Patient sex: M
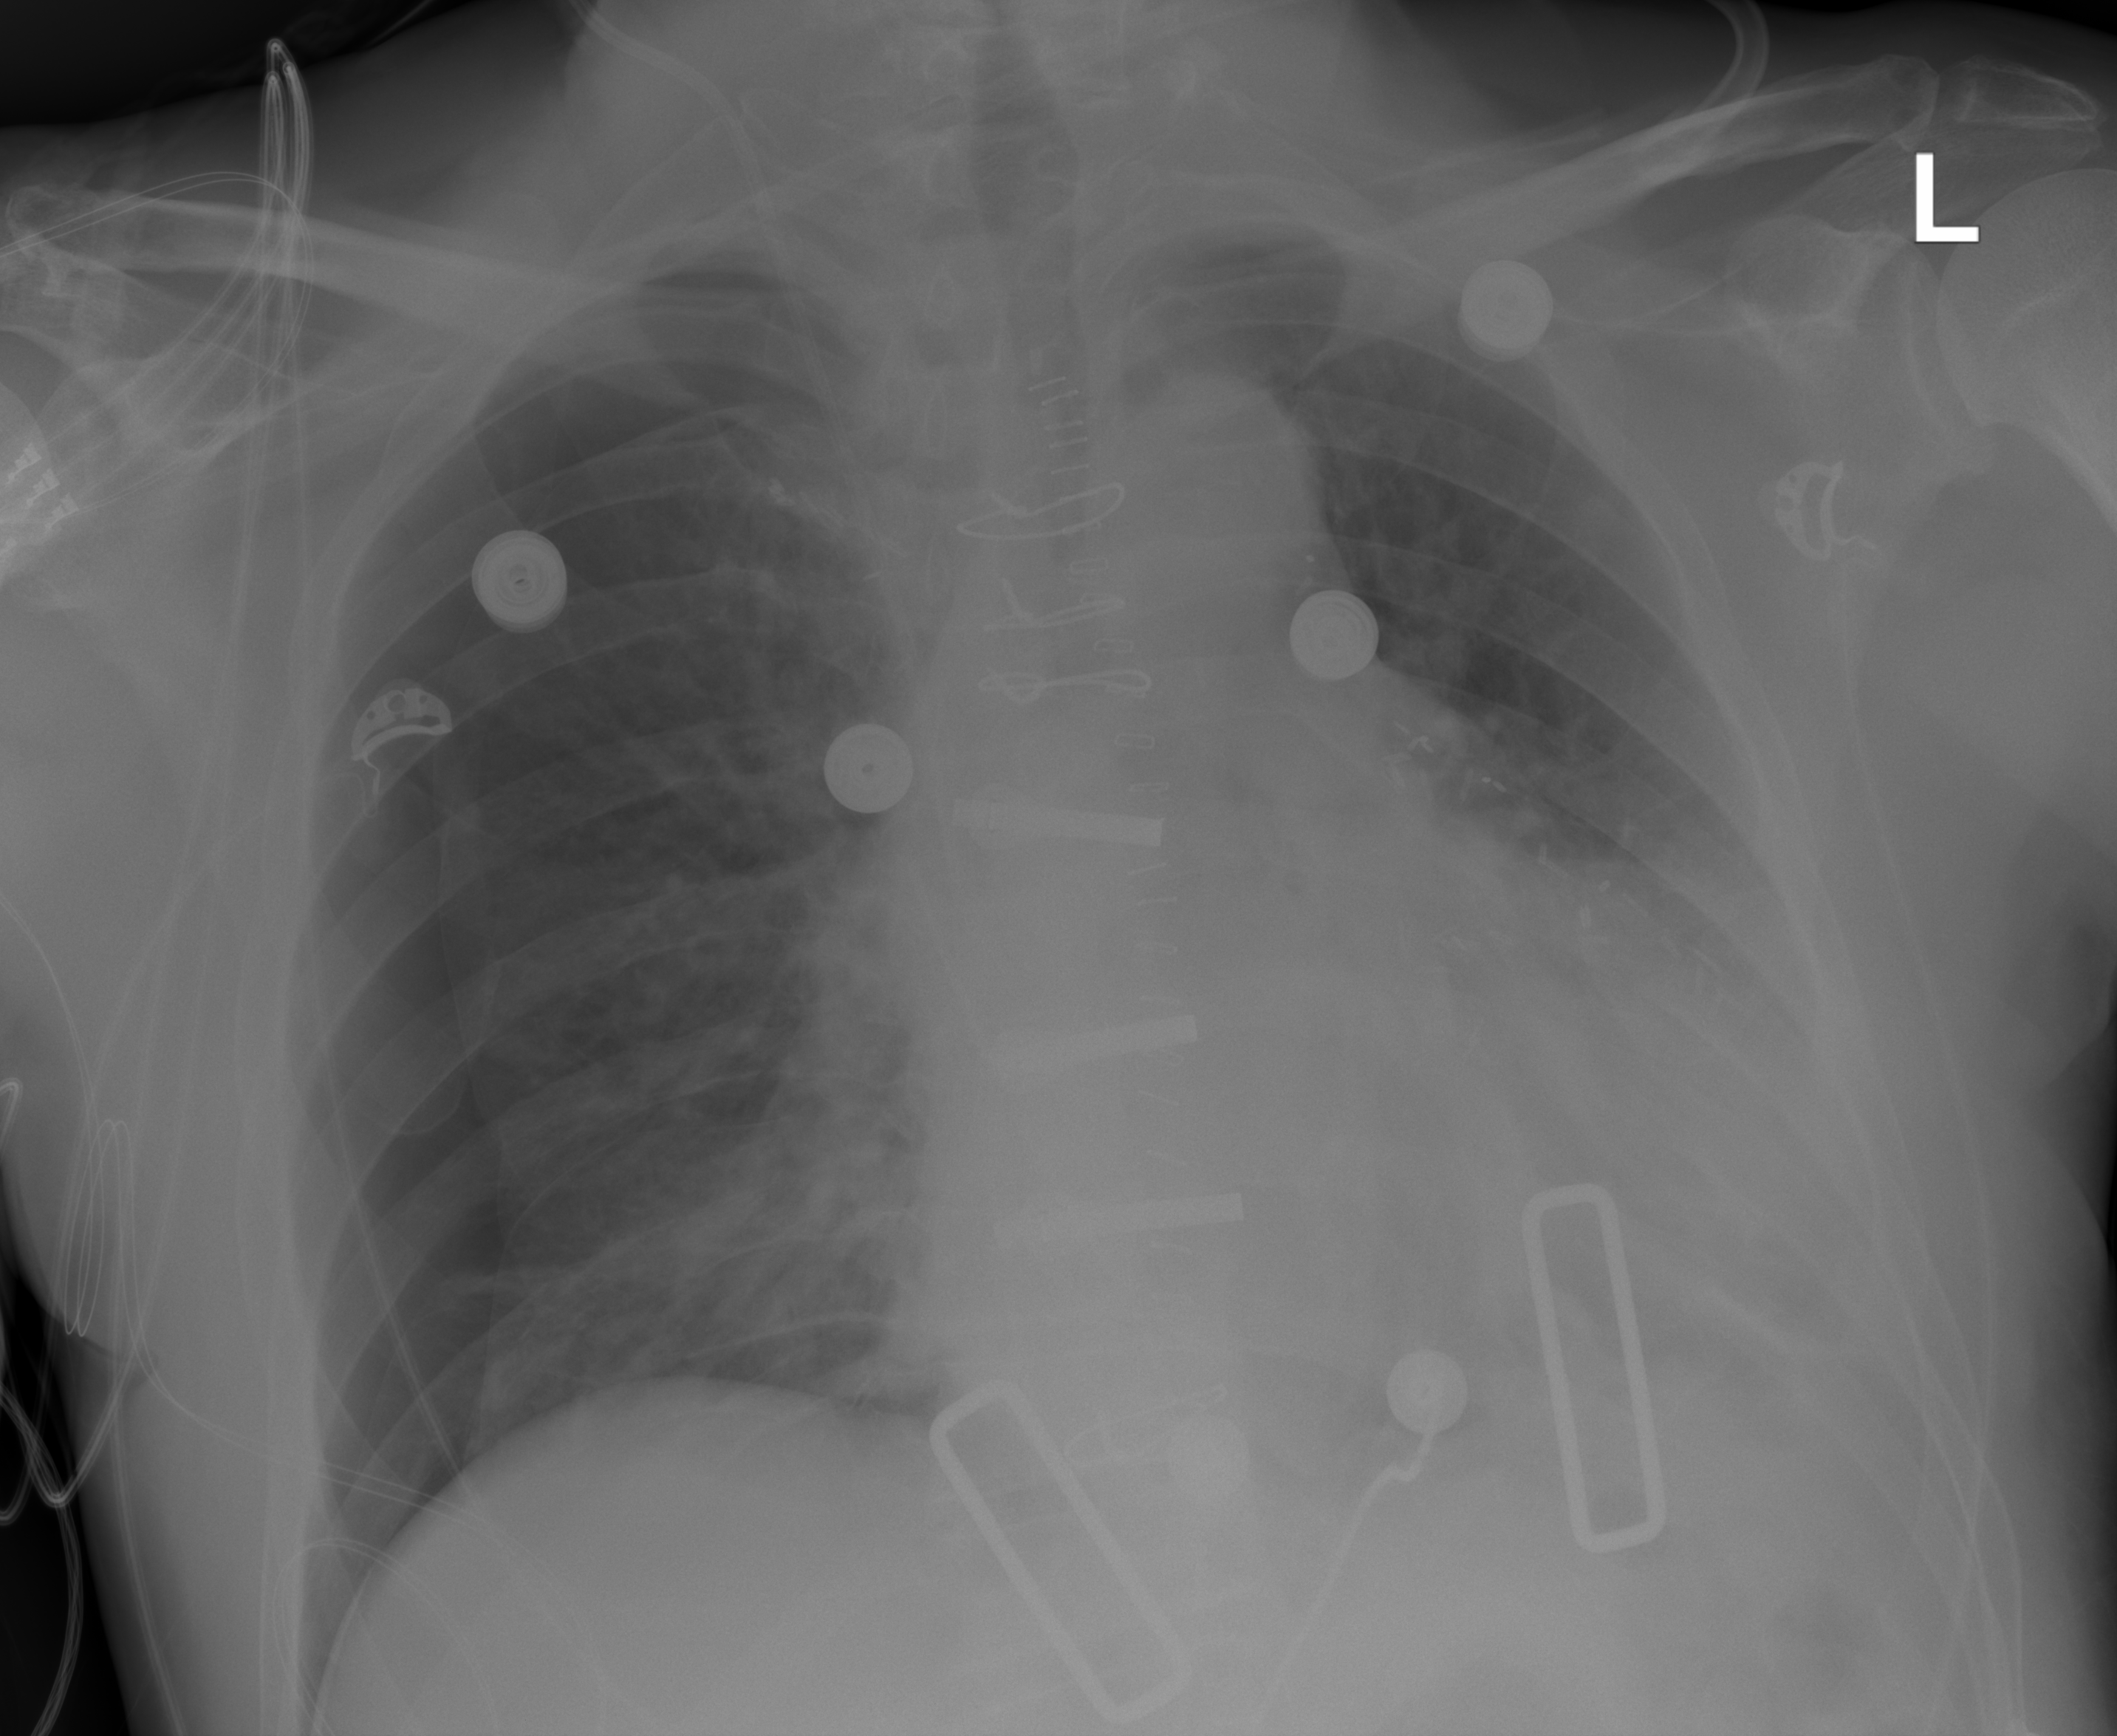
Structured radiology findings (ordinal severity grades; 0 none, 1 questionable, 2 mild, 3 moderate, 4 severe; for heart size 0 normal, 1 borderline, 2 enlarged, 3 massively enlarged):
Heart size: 1
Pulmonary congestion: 2
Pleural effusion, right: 0
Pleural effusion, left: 2
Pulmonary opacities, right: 0
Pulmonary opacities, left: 0
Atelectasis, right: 2
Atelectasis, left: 1